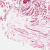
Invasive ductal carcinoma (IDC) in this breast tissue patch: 0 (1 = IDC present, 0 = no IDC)